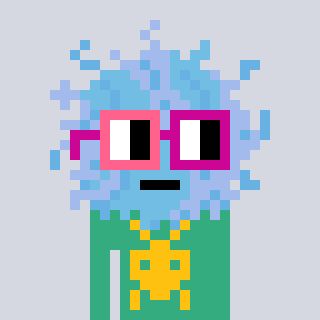
a pixel art character with square pink and red glasses, a lint-shaped head and a teal-colored body on a cool background